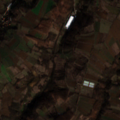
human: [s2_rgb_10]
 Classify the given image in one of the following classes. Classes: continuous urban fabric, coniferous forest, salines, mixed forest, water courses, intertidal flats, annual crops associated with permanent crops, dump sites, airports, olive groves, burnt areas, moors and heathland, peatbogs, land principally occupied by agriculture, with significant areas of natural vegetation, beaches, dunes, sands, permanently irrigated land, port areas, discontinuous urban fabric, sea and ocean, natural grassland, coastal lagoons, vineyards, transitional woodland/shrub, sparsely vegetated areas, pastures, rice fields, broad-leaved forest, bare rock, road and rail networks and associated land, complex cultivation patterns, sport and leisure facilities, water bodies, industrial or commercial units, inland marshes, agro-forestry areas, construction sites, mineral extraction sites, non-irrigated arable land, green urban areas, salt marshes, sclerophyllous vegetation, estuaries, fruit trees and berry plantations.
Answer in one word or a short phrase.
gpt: non-irrigated arable land, complex cultivation patterns, land principally occupied by agriculture, with significant areas of natural vegetation, broad-leaved forest